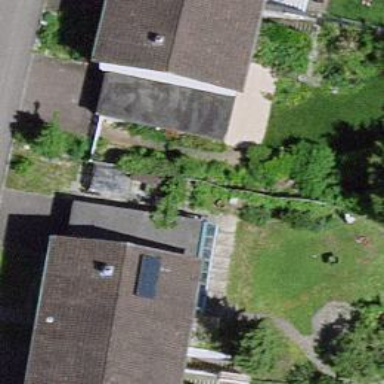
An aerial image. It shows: Terrace building.